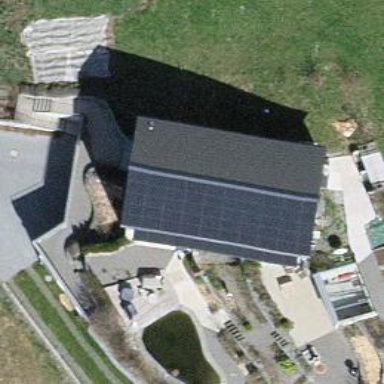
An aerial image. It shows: Solar photovoltaic panel generator.